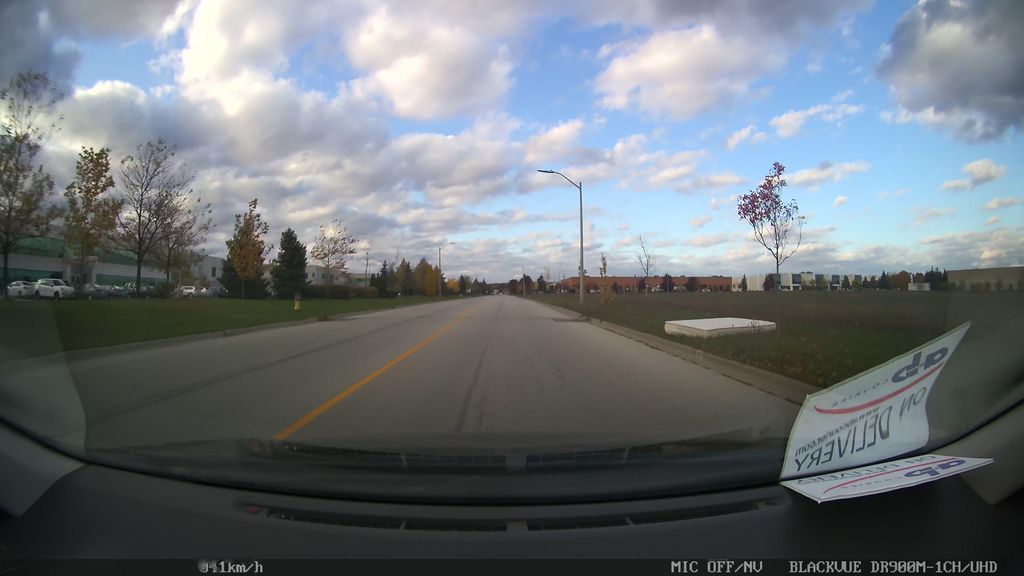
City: toronto